Field crop: maize
Growth stage: 2
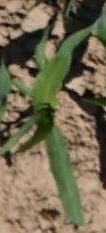
Species: maize